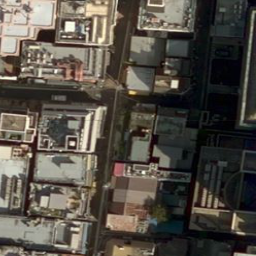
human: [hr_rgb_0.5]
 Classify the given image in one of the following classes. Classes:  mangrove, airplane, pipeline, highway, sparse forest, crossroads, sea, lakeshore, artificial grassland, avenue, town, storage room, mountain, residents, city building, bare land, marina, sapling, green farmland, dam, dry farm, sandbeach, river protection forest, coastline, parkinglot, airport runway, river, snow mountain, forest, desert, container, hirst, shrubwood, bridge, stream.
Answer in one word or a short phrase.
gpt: city building